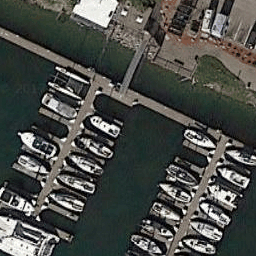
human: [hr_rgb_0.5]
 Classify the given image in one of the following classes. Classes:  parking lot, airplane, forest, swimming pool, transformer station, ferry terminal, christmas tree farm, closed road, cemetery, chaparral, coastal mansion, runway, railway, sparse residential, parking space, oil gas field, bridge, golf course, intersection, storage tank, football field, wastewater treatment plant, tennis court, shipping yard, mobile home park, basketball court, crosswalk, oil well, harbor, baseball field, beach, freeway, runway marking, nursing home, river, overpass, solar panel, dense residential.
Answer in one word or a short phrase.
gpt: harbor